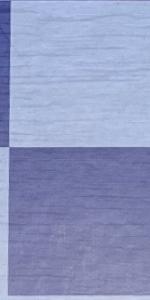
Label: Empty